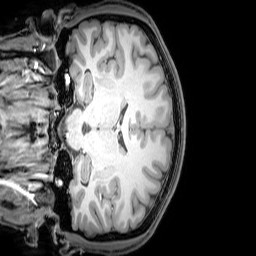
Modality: T1w
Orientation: coronal
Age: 20
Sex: male
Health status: healthy
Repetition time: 0.081 s
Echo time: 0.037 s